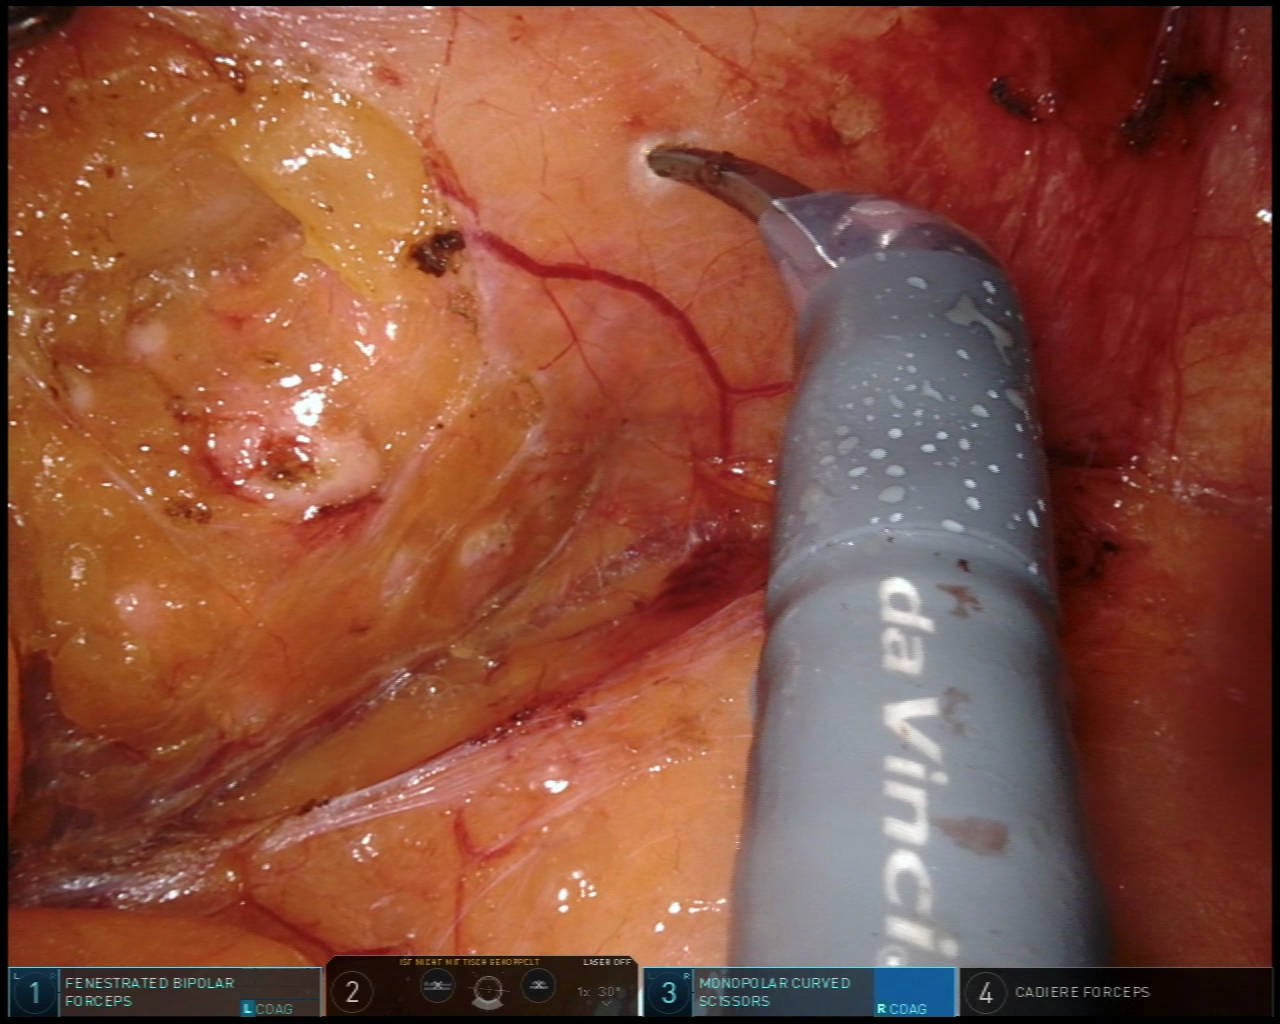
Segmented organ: pancreas
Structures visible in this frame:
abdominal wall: no
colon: no
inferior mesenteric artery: no
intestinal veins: no
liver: no
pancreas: yes
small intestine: no
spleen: no
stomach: no
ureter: no
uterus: no
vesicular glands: no